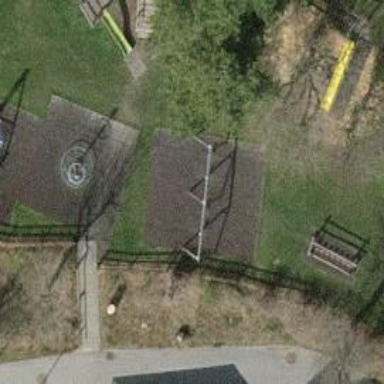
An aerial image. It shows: Playground featuring swings.